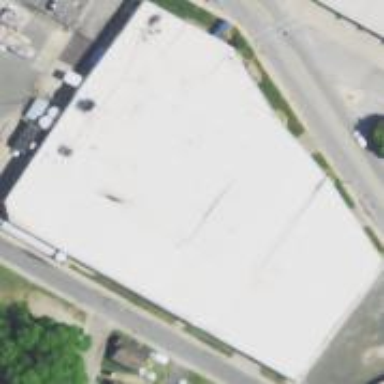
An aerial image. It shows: Warehouse building.